Interaction volume radius: 5 \u00c5
Interaction volume height: 10 \u00c5
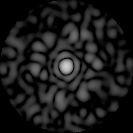
Disorder parameter: 0.8717